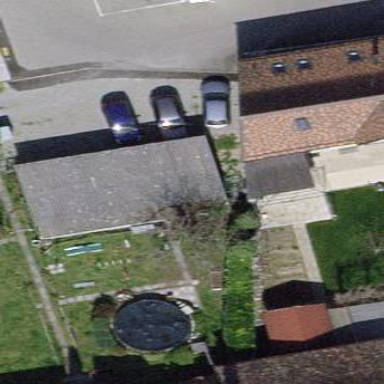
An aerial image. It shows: Group of garages.